Question: I'm trying to find possible integer roots of a quadratic equation with Java.

Here is a snippet from my code:
'''
double sqrtDiscriminant = Math.sqrt(b * b - 4 * a * c);
double root1 = ((-1.0 * b) - sqrtDiscriminant) / (2.0 * a);
double root2 = ((-1.0 * b) + sqrtDiscriminant) / (2.0 * a);
'''
For 'a = 2', 'b = -1' and 'c = -40755', one of the roots is '143.0'
('143.0' is printed to console when I echo it so I'm only interested in such
double values, not '143.00001')
My question is, how can I make sure that any root has an integer value?
If 'root1 = 143.0' then e.g. 'root1 == 143' should return true.
I tried 'root1 == Math.floor(root1)' but it didn't work.
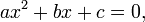
Answer: If I would be you, I will simply take the 'int/long' value of the roots and re-verify the equation to make sure that 'int/long' value of the root is OK or not e.g.
'''
// using round because an equivalent int/long may be represented by a near binary fraction
// as floating point calculations aren't exact
// e.g. 3.999999.. for 4
long longRoot = Math.round(root1);
if(a*longRoot*longRoot + b*longRoot + c==0){
//its valid int root
}else{
//ignore it
}
'''